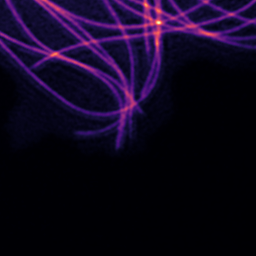
Label: Super-resolution Microtubules image